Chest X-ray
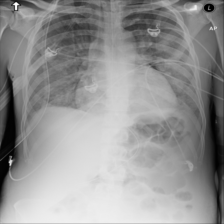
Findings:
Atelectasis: negative
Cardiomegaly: negative
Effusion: negative
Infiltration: negative
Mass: negative
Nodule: negative
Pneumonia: negative
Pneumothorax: negative
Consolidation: negative
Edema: negative
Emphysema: negative
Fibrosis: negative
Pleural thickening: negative
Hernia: negative